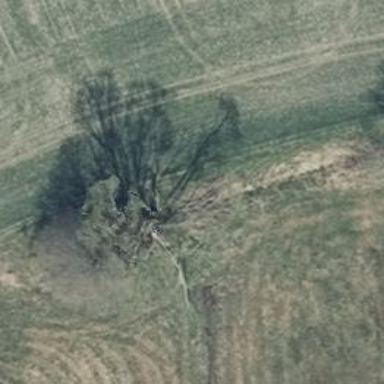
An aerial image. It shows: Deciduous broadleaved tree.